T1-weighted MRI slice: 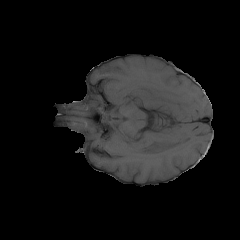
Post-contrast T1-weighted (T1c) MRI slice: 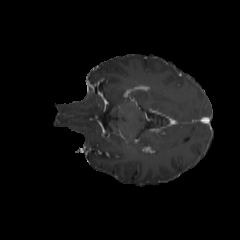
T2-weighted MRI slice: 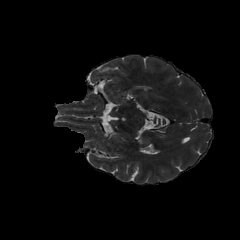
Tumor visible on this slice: no